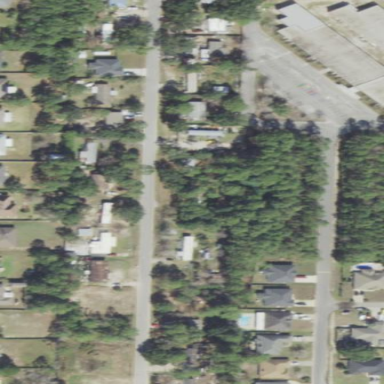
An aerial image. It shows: Residential area designated as trailer park.